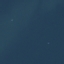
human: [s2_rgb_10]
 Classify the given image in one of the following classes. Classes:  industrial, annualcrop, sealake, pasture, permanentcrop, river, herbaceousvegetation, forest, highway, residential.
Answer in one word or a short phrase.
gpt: SeaLake